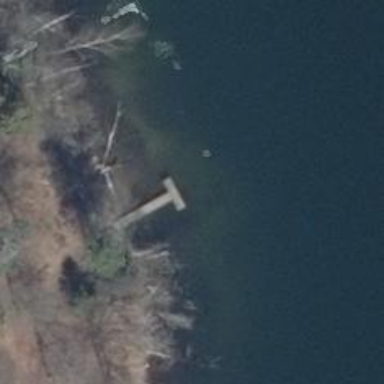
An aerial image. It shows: Man-made pier.